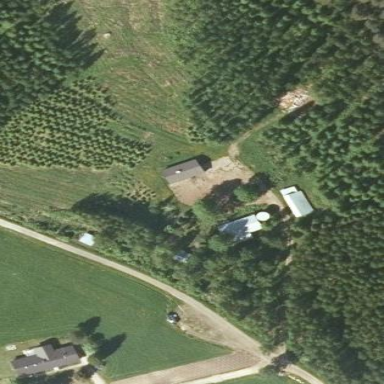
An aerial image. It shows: Farmyard area.